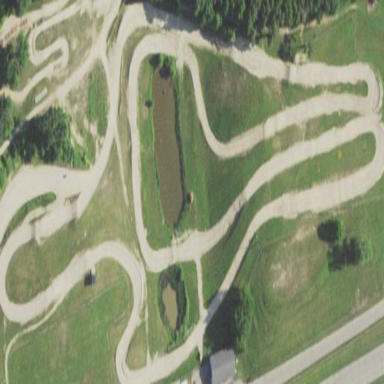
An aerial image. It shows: Motocross raceway road.